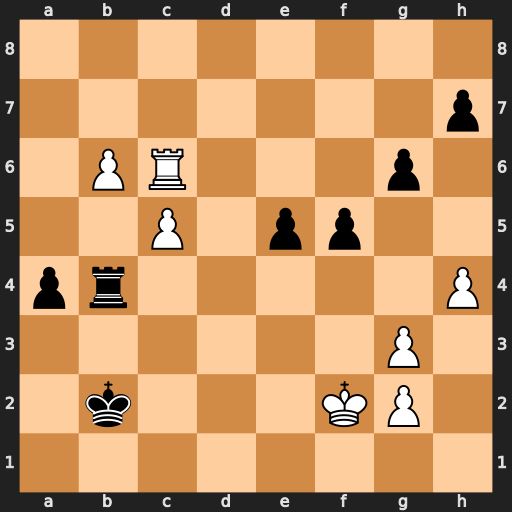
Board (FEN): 8/7p/1PR3p1/2P1pp2/pr5P/6P1/1k3KP1/8
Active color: w
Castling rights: -
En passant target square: -
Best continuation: b7 Rxb7 Rb6+ Rxb6 cxb6